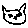
Label: cat